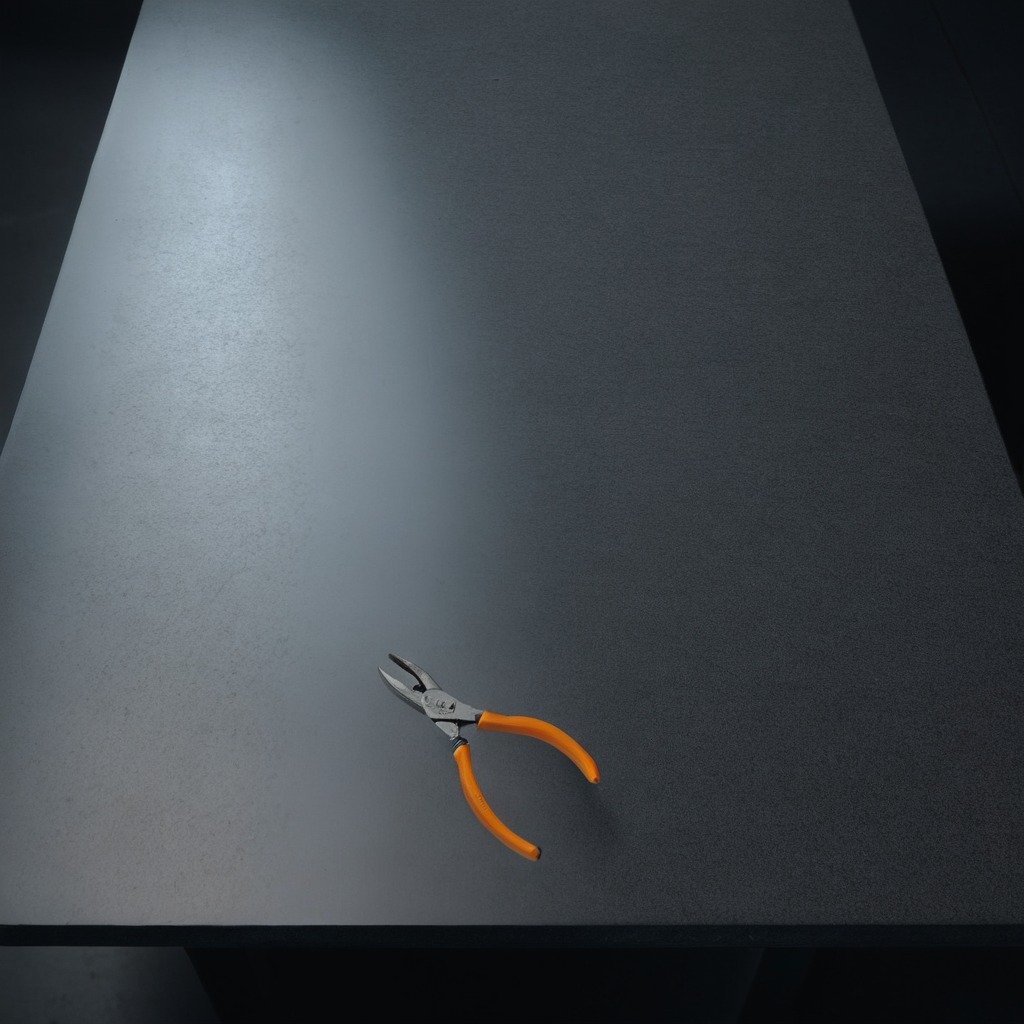
A plier lying on a clean granite table inside a workshop at night dim ambient light soft shadows worn but